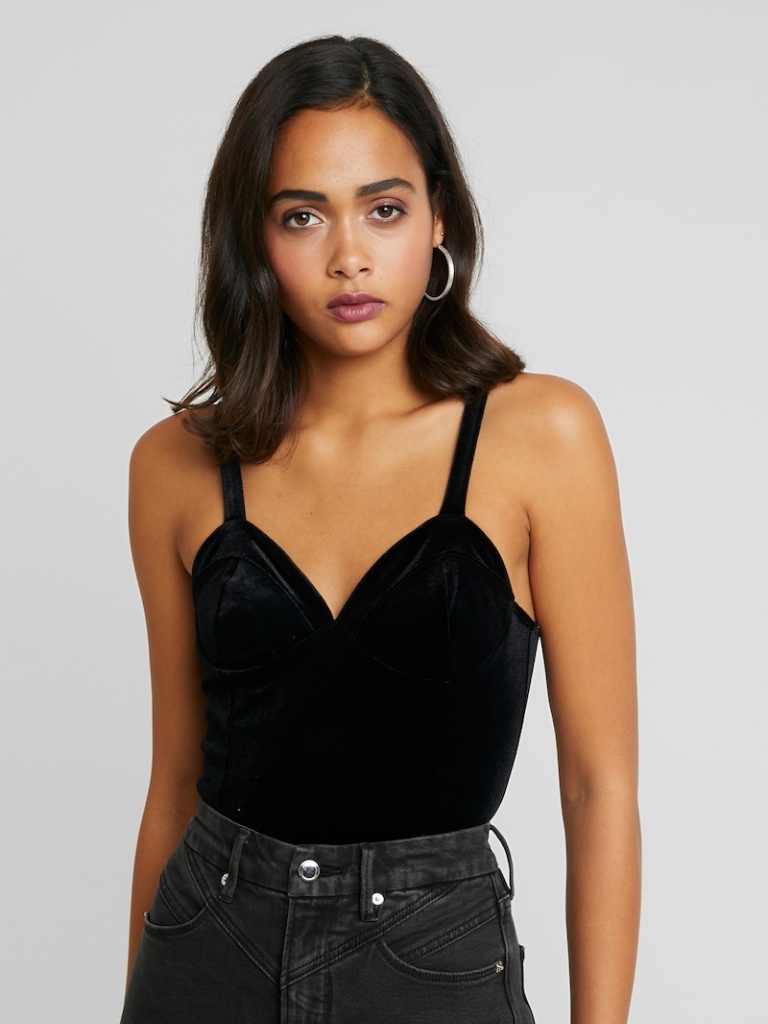
velvet tight sleeveless full length Fully Tucked in sweetheart bodysuit